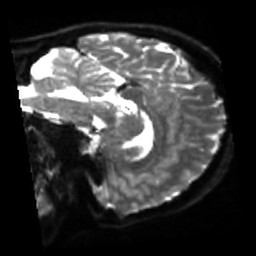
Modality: sbref
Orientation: sagittal
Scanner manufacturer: siemens
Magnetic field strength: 3 T
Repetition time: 4 s
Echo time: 0.0594 s